Question: As creating a form that stored the candidate's basic info along with a pic, as I click on upload btn data which is entered in edit text does not match data stored in firebase.
upload activity
'''
binding.btnUpload.setOnClickListener {
showProgressBar()
val name= binding.etName.toString()
val fathers_name =binding.etFatherName.toString()
val gender=binding.etGender.toString()
val dob=binding.etDob.toString()
val time_place = binding.etTimePlace.toString()
val qualification = binding.etQualification.toString()
val job = binding.etJob.toString()
val Height = binding.etHeight.toString()
val fathers_qualification = binding.etFatherQualification.toString()
val requirement = binding.etRequirement.toString()
val address = binding.etAddress.toString()
val contact=binding.etContact.toString()
// val imageUrl = imageUri.toString()
val candidate= Candidates(name,fathers_name,gender,dob,time_place,
qualification,job,Height,fathers_qualification,requirement,address, contact)
database.child( System.currentTimeMillis().toString()).setValue(candidate).addOnCompleteListener{
if (it.isSuccessful){
uploadProfilePic()
}else{
hideProgressBar()
Toast.makeText(this, "Failed to upload profile", Toast.LENGTH_SHORT).show()
}
Toast.makeText(this, "Successfully saved", Toast.LENGTH_SHORT).show()
}.addOnFailureListener {
Toast.makeText(this, "Failed", Toast.LENGTH_SHORT).show()
}
}
}
private fun uploadProfilePic() {
storageRef= FirebaseStorage.getInstance().getReference("candidates")
storageRef.putFile(imageUri).addOnSuccessListener {
Toast.makeText(this, "profile picture uploaded", Toast.LENGTH_SHORT).show()
hideProgressBar()
}.addOnFailureListener {
hideProgressBar()
Toast.makeText(this, "failed to upload the profile pic", Toast.LENGTH_SHORT).show()
}
}
'''

As entered basic details, but it showing some wired data into database.
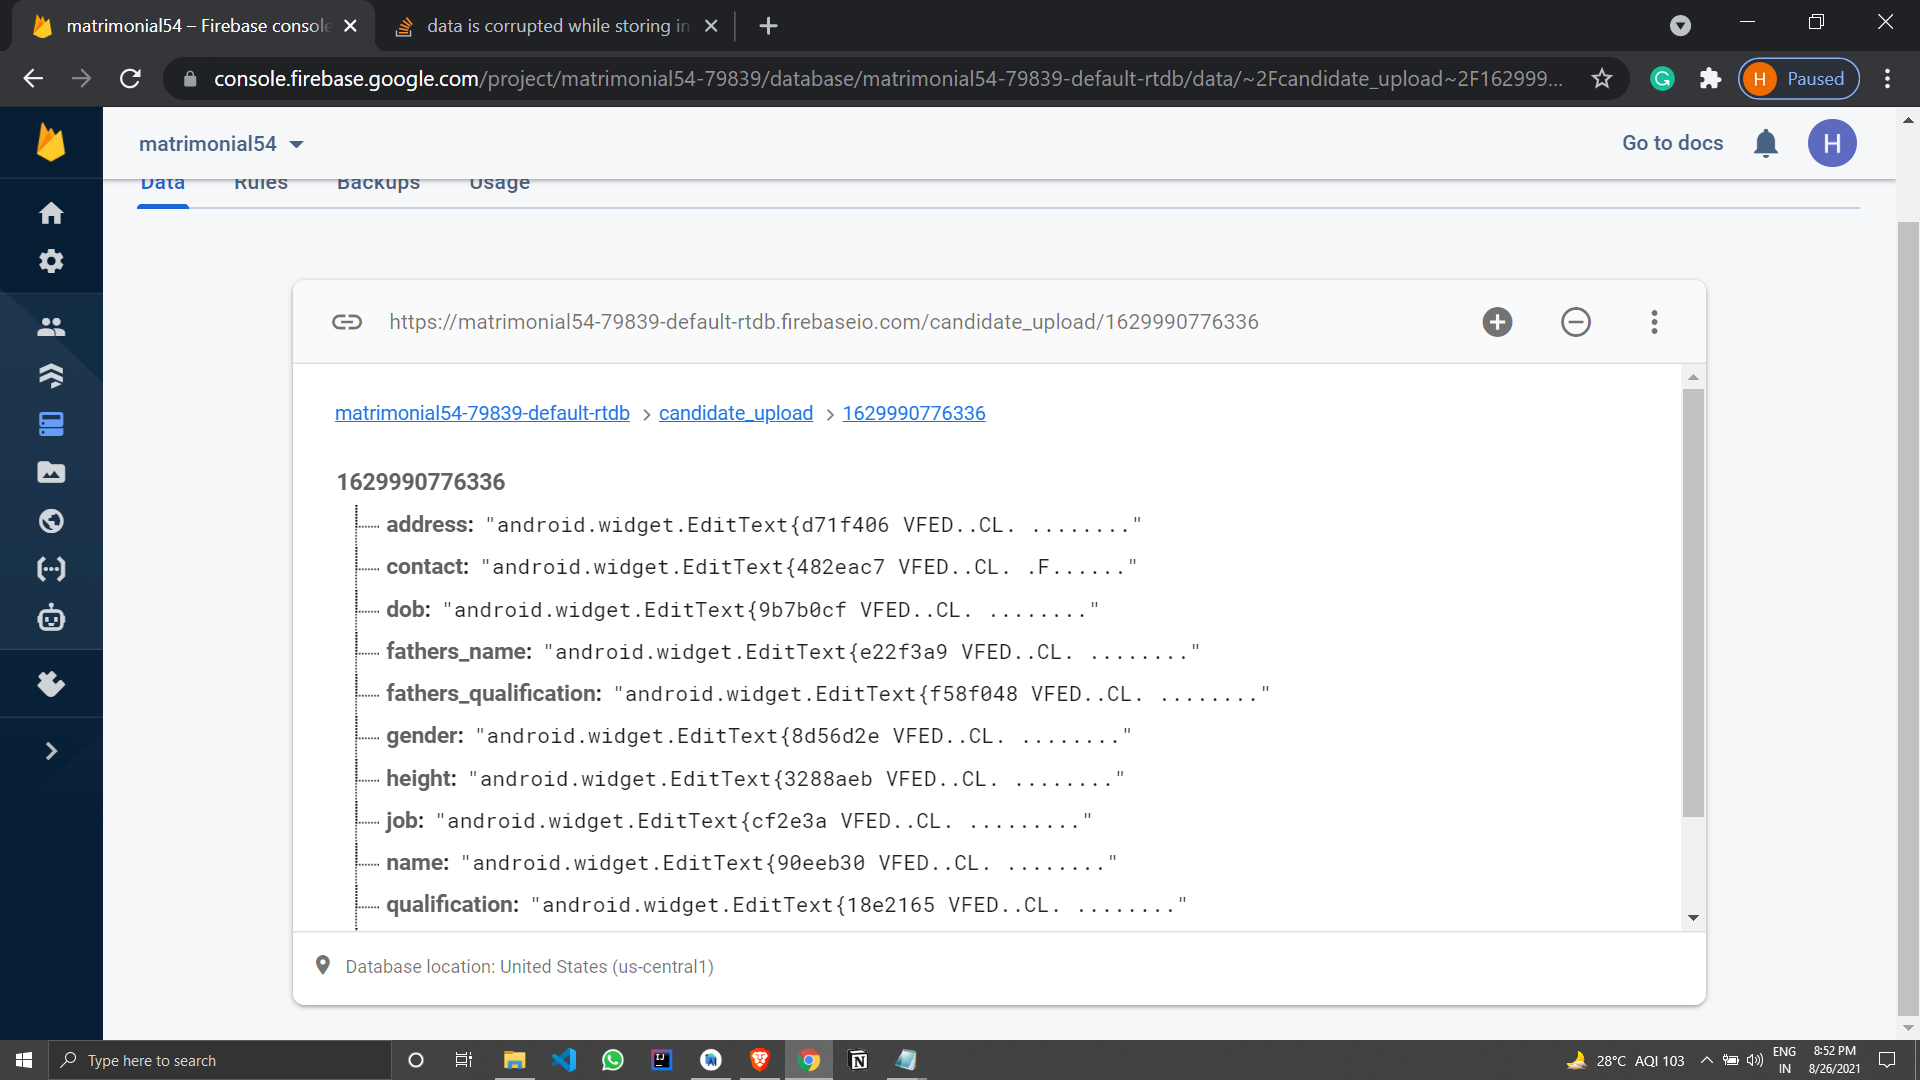
Answer: When you call this:
'''
val name= binding.etName.toString()
'''
The 'name' variable becomes the string representation of the 'EditText' object itself, not of the text value that the user entered.
To get the actual , use
'''
val name = binding.etName.getText().toString()
'''